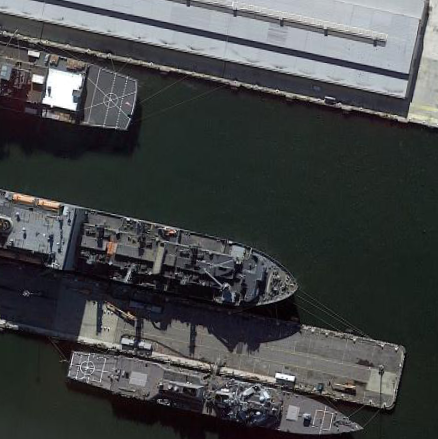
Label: destroyer